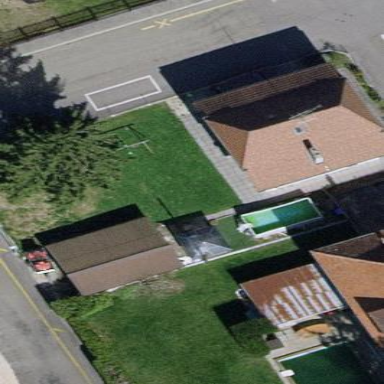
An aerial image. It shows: Half-hipped roof house.